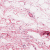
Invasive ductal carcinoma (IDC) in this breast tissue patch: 0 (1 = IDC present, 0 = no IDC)